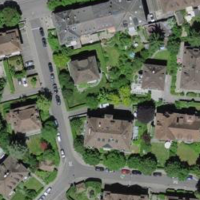
EUNIS habitat code: 55
Species observed at this site:
Symphoricarpos albus